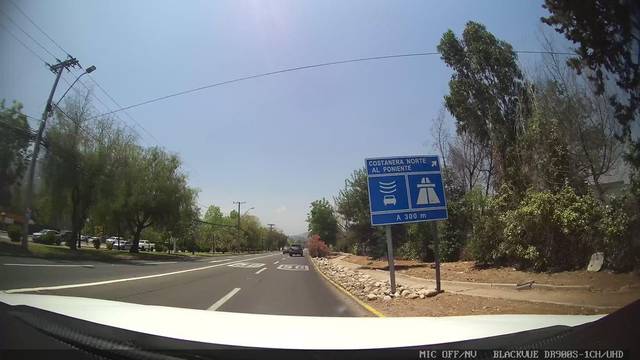
Region: Chile
Coordinates: -33.379, -70.575